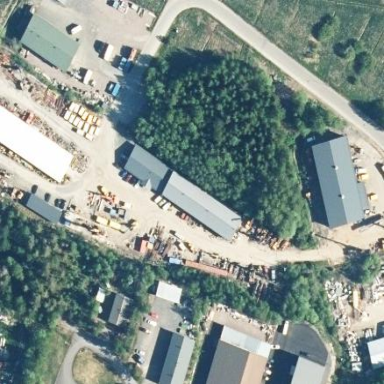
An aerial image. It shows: Industrial building.